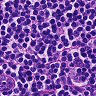
Metastatic tissue present: no